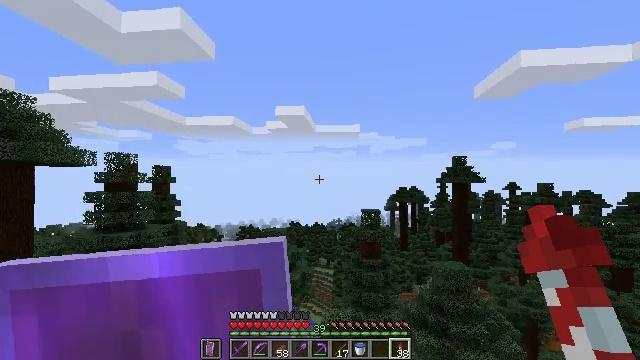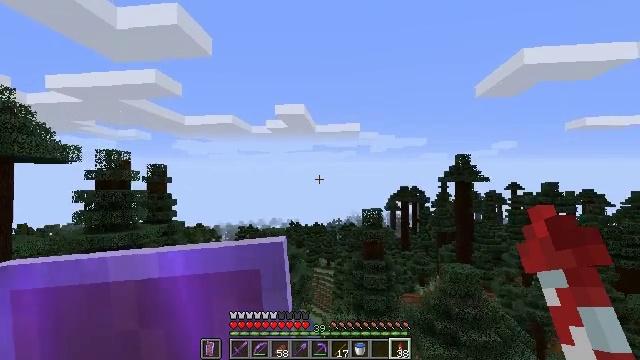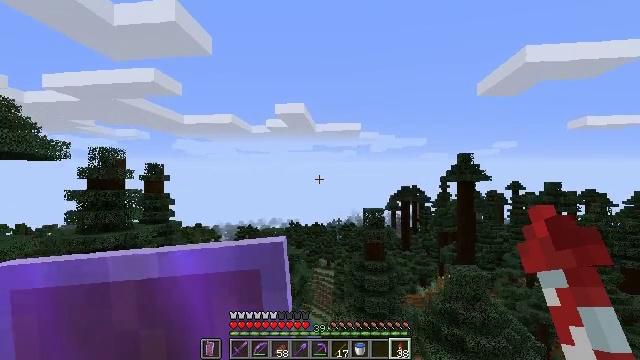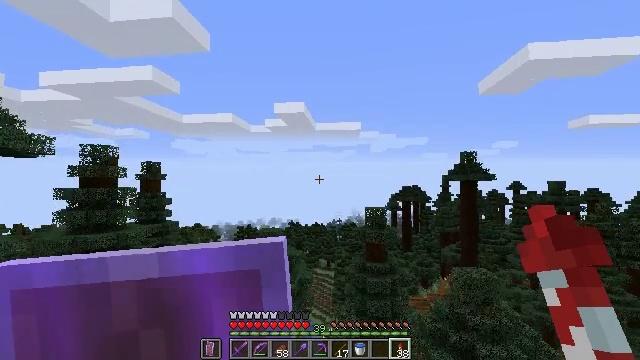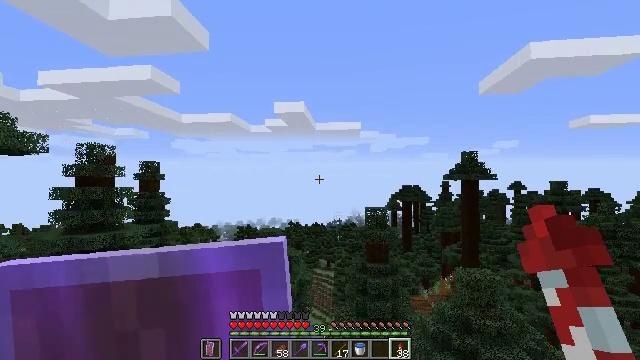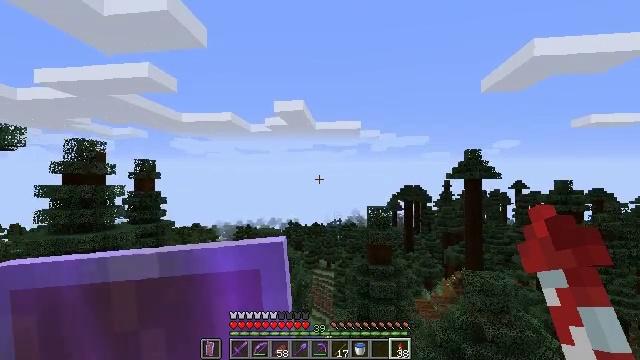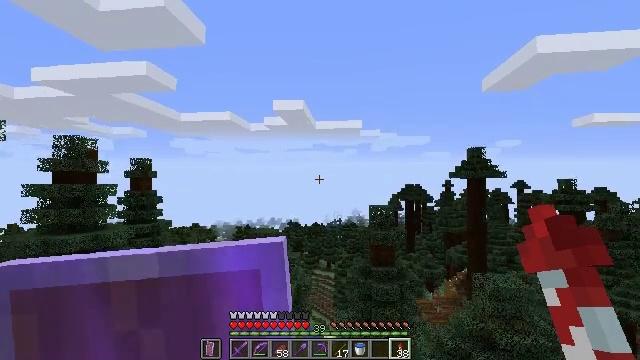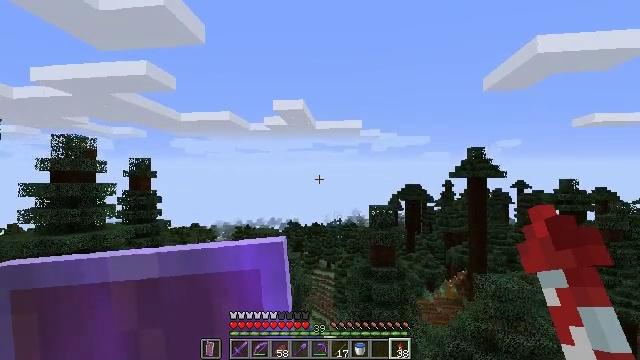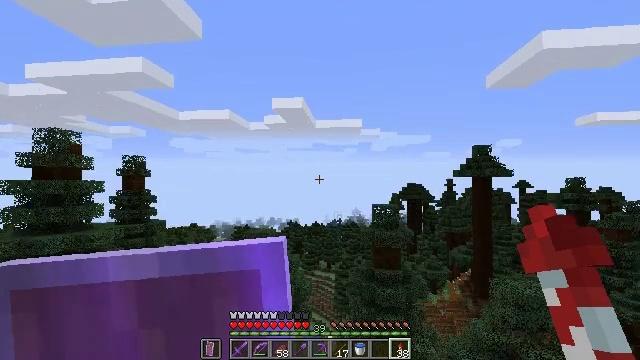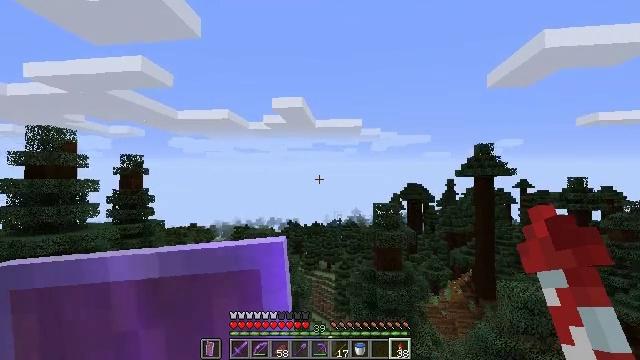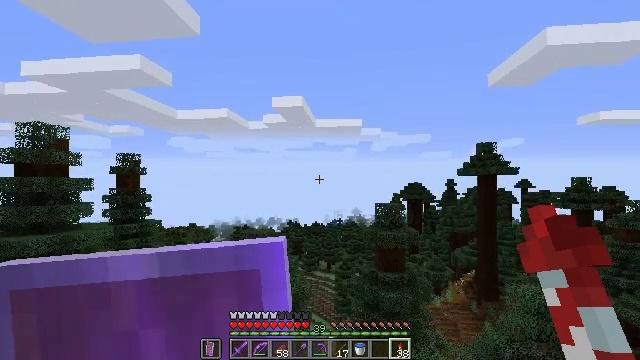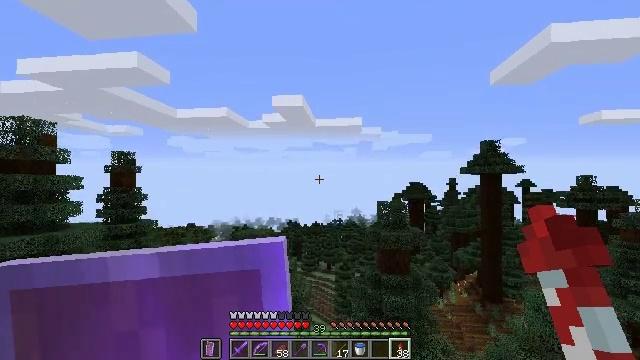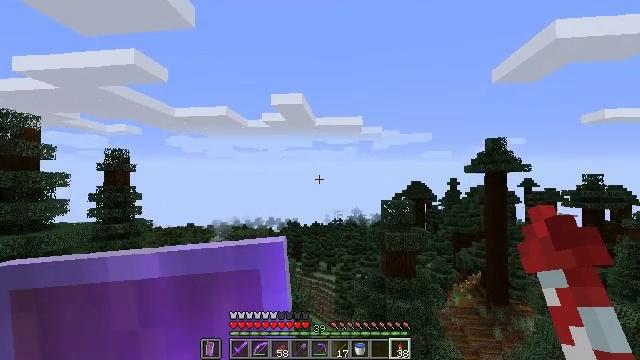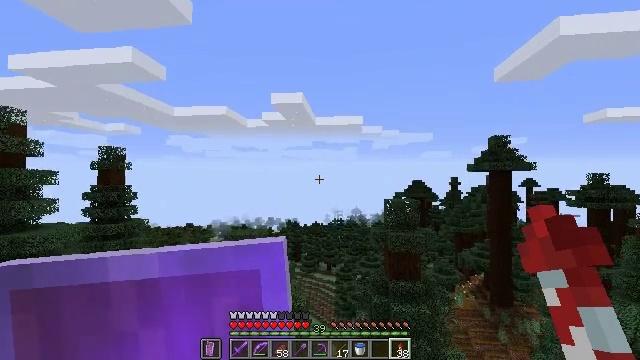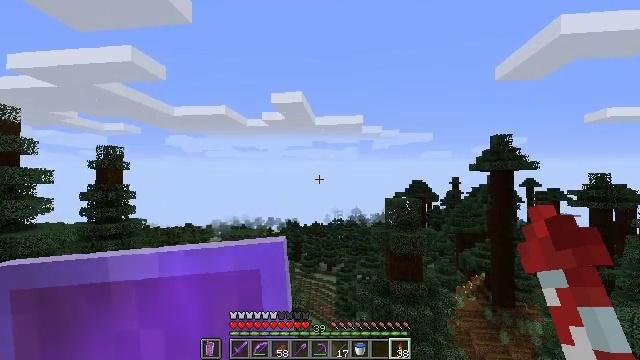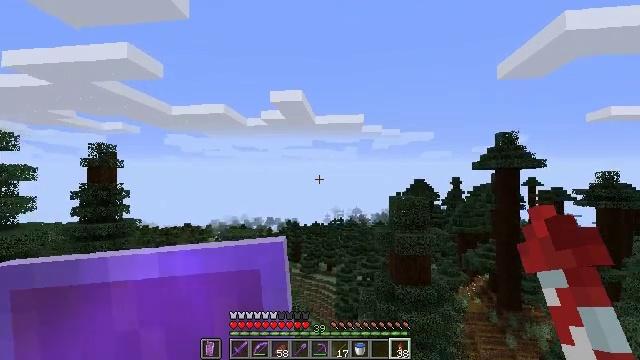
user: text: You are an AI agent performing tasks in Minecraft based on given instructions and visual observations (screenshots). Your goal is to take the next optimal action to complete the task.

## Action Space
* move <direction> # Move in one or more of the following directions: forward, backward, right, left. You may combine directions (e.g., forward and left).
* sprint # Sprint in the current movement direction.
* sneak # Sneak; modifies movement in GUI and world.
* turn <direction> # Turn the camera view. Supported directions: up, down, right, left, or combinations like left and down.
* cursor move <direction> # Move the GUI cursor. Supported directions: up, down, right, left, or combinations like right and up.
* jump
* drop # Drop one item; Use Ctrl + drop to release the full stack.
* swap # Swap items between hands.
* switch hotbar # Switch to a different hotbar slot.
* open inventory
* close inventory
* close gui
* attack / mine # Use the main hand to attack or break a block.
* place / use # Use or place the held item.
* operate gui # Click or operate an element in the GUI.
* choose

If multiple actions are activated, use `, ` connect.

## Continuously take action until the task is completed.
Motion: motion action
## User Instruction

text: craft item cyan carpet
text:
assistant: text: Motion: no_op
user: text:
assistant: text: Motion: no_op
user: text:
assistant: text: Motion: no_op
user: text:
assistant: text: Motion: no_op
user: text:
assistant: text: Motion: no_op
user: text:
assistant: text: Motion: no_op
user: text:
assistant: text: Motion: no_op
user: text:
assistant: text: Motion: no_op
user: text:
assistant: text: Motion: no_op
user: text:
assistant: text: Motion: no_op
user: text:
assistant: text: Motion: no_op
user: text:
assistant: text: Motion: no_op
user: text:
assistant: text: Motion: no_op
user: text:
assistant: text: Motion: no_op
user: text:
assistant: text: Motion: no_op
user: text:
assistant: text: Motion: no_op
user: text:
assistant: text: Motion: no_op
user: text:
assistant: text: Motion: no_op
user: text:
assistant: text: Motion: no_op
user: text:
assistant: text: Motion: no_op
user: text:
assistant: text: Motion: no_op
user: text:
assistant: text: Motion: no_op
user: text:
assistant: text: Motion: no_op
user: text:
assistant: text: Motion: no_op
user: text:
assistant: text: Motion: no_op
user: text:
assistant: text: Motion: no_op
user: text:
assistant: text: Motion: no_op
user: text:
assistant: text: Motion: turn right
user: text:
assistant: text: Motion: turn right
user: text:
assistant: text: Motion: turn right